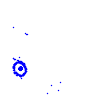
Particle: pion